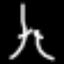
Label: The Eiffel Tower